Question: I'm implementing a simple chat and I came across a simple problem: I wanted to wrap the username in a border-radius.
CSS:
'''
.chat-username {
padding: 4px 8px;
-moz-border-radius: 8px;
-webkit-border-radius: 8px;
border-radius: 8px;
}
'''
AJAX excerpt:
'''
$.each(data.messages, function(index, message) {
$("#chat").append($("<p><span class="chat-username"><b>"+ message.name + "</b></span><span>" + message.text +"</span></p>"));
});
'''
Well, my goal was achieved with this code. But the problem is that, depending on the size of the username, I obviously get wider or narrower borders:

Is there a way to "fix" the border size (Let's say, make it with a minimum size like the "imjustatest" border), with the username text centered?
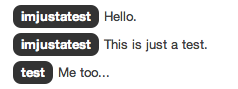
Answer: Are you talking about a minimum width?
If so, then you can just use the 'min-width' property:
'''
min-width: 80px;
text-align: center;
'''
---
Forgot about your element type. You are using 'inline' elements ('<span>').
You can either go cross-browser and do this:
'''
display: block;
float: left;
'''
Or use 'display: inline-block' and leave IE7 out.